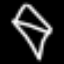
Label: diamond